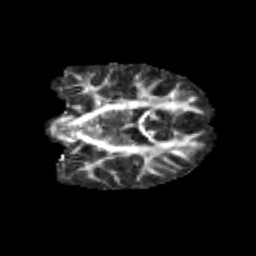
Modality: FA
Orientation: coronal
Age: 10
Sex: male
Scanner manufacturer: siemens
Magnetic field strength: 3 T
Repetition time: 3.8 s
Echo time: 0.07 s